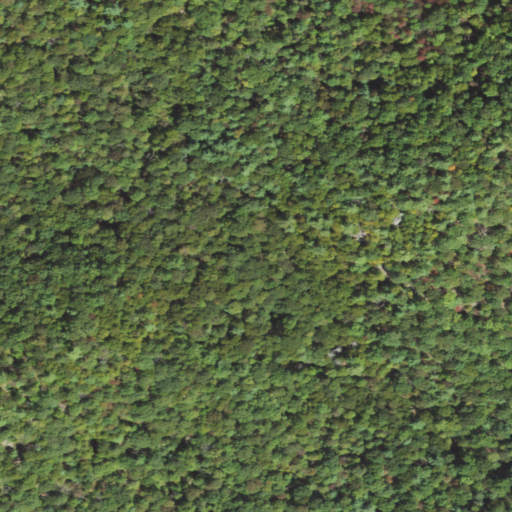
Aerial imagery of gap in Pennsylvania named Brock Gap containing deciduous forest, mixed forest, and evergreen forest